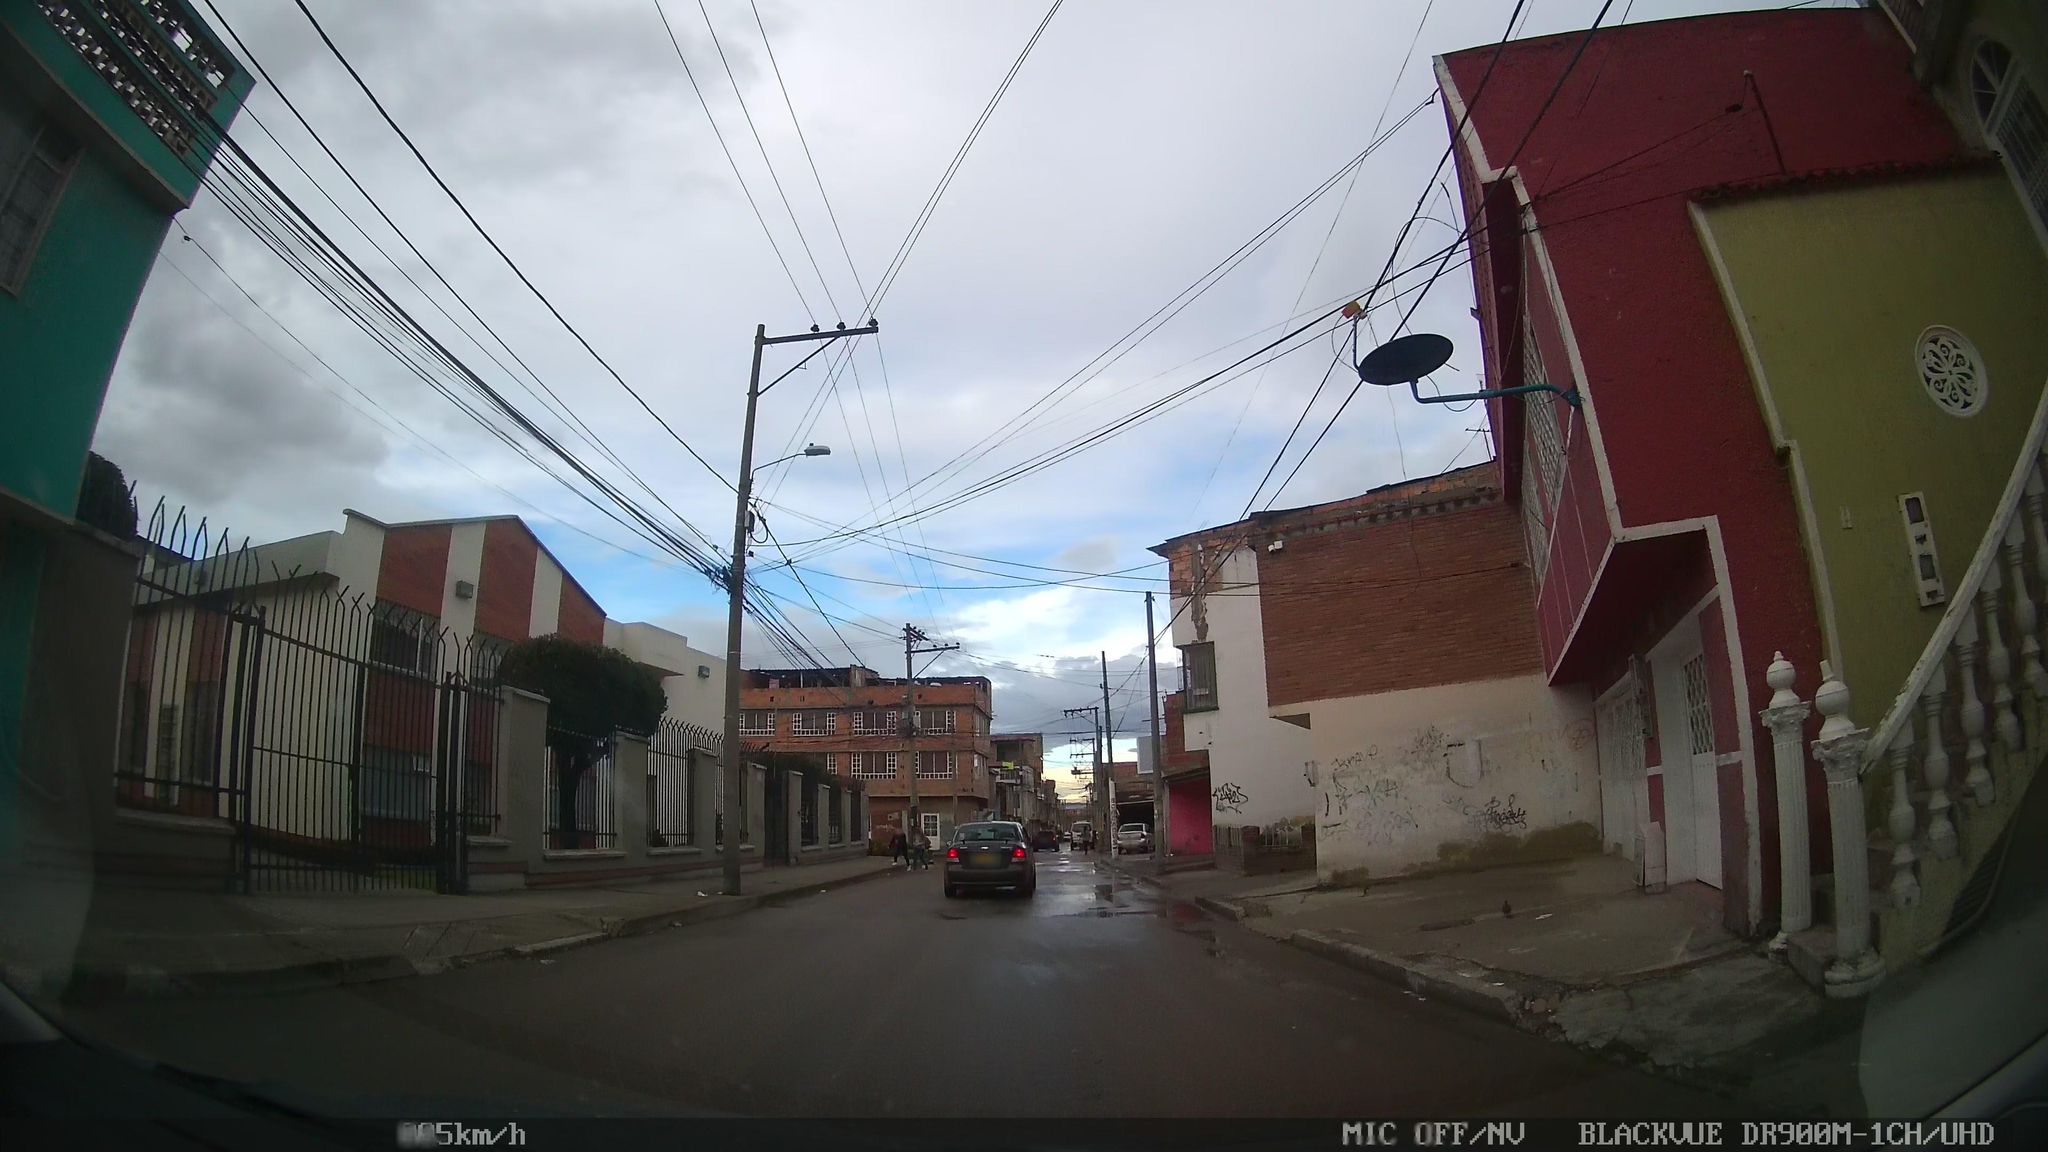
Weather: cloudy
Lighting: day
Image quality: good
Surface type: driving surface
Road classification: tertiary
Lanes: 2
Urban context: urban centre
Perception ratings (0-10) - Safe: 0.74, Lively: 3.16, Beautiful: 2.13, Boring: 6.34, Depressing: 2.67, Wealthy: 0.13